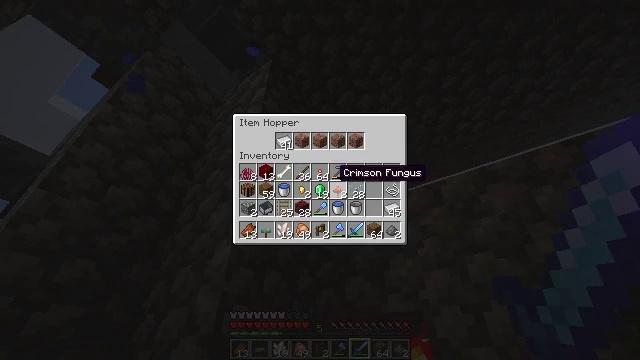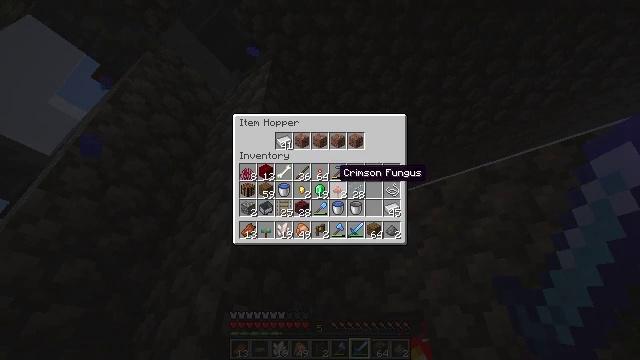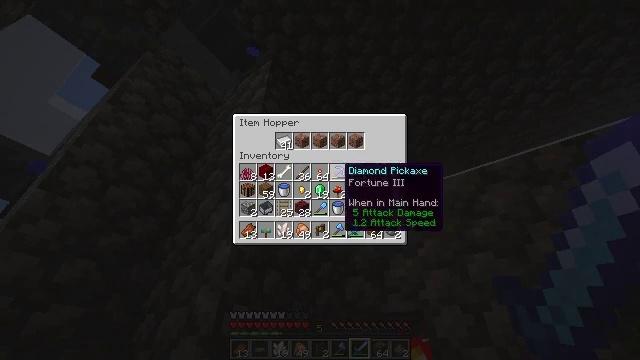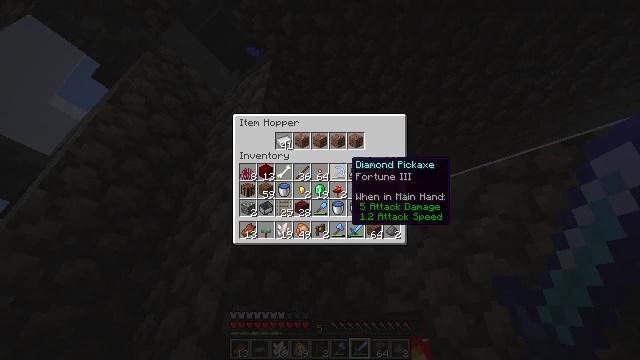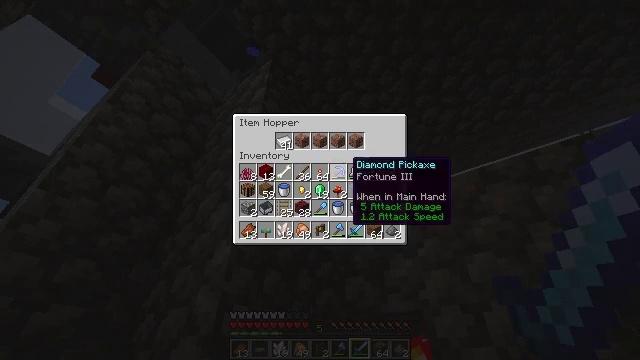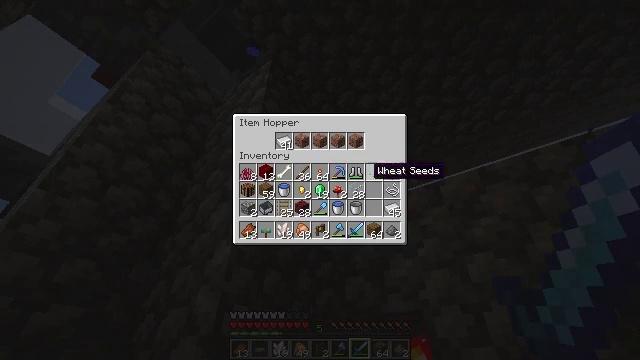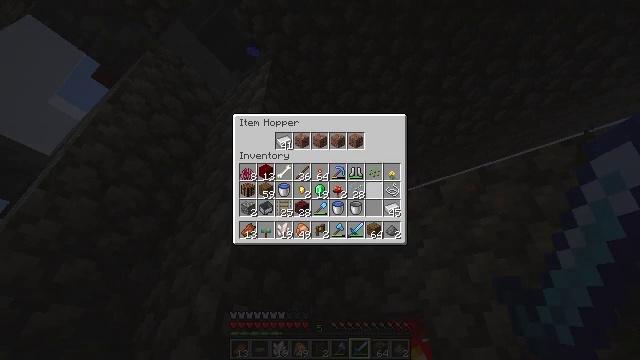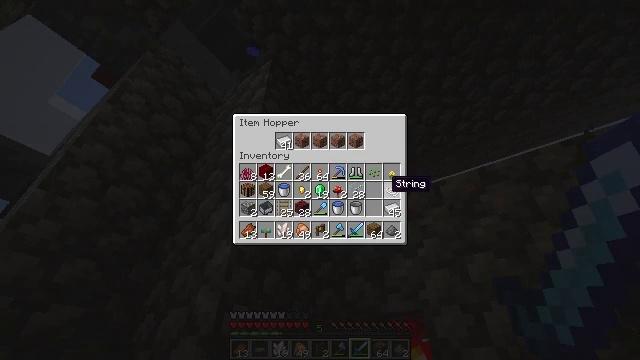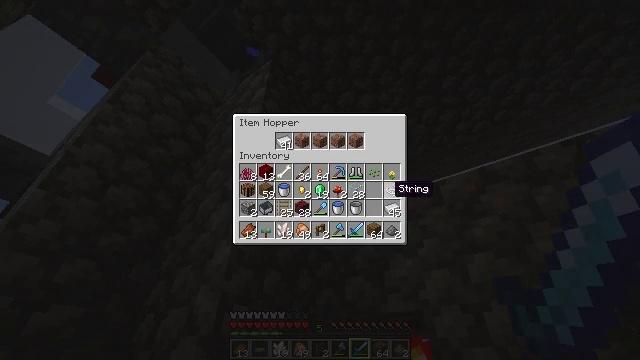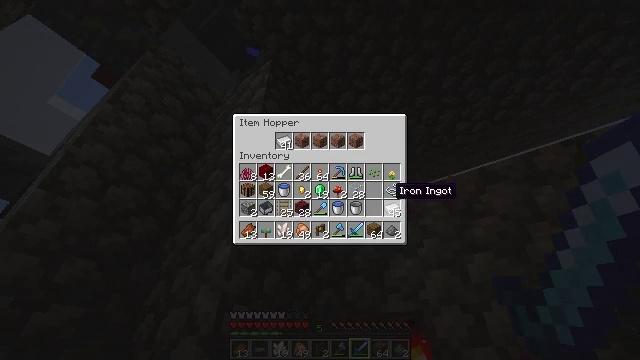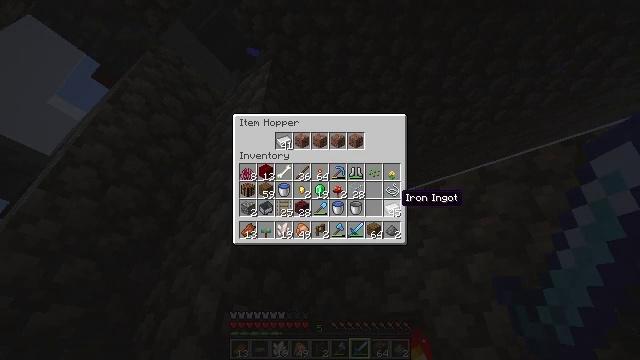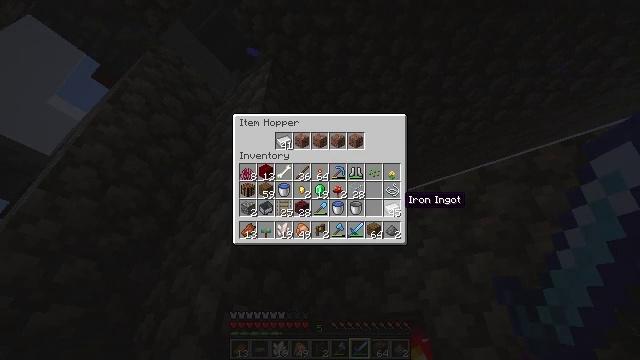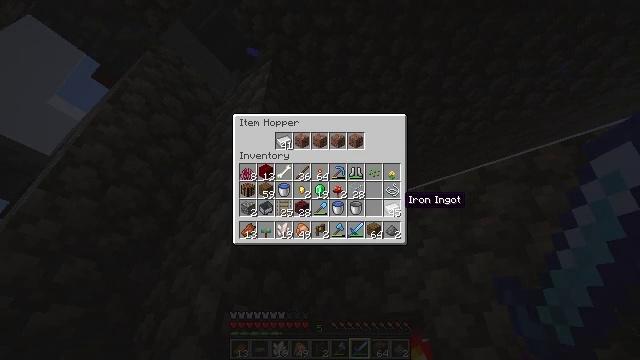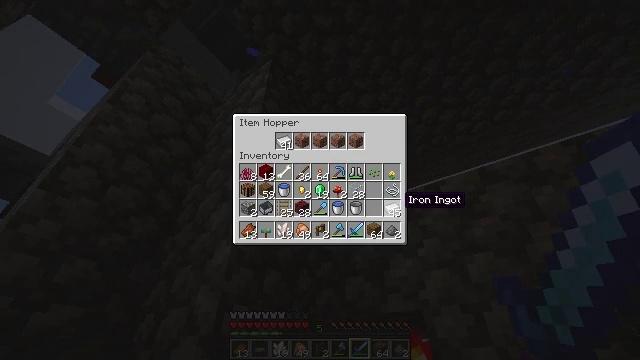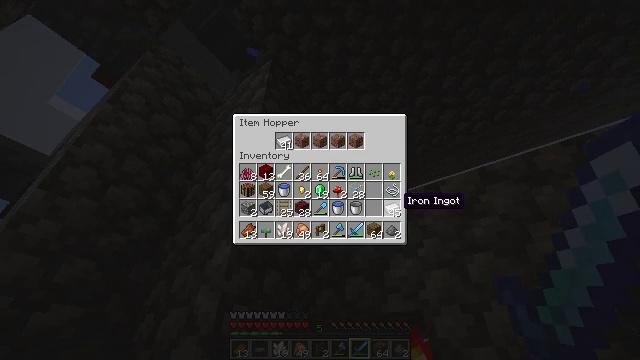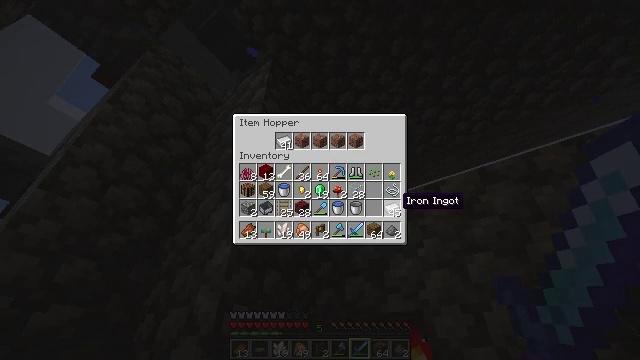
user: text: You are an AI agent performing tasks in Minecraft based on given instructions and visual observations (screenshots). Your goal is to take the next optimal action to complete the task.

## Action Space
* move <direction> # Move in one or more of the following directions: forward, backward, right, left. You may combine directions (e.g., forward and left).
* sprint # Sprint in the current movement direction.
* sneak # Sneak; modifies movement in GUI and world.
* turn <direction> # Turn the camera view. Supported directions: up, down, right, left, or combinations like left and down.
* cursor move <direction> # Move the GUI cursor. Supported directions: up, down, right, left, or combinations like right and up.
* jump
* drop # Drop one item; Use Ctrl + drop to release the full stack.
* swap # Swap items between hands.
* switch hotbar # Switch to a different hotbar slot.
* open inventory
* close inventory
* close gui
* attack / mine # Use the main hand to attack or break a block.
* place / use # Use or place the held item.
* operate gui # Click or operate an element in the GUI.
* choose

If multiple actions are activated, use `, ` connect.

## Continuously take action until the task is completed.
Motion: motion action
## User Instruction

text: Harvest wheat from the field.
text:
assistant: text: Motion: sneak
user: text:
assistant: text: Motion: sneak
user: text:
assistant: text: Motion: sneak, cursor move right
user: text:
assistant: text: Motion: sneak
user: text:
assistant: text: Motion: sneak, cursor move right
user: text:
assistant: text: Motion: sneak, cursor move right and down
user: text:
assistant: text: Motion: sneak
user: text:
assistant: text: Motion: sneak
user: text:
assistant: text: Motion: sneak
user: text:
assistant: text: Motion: sneak
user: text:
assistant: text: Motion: sneak
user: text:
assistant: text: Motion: sneak
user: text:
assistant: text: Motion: sneak
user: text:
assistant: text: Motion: sneak
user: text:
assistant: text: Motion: sneak
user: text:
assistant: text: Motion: sneak
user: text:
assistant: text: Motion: sneak, operate gui
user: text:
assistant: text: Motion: sneak, operate gui
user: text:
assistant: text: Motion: sneak
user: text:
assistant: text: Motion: sneak
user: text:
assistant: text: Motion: sneak
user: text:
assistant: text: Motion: sneak
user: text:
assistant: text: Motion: sneak
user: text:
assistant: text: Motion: sneak
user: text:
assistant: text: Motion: sneak
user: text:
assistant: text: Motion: sneak
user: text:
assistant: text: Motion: sneak
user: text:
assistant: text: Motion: sneak
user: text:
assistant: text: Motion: sneak
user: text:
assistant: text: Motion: sneak